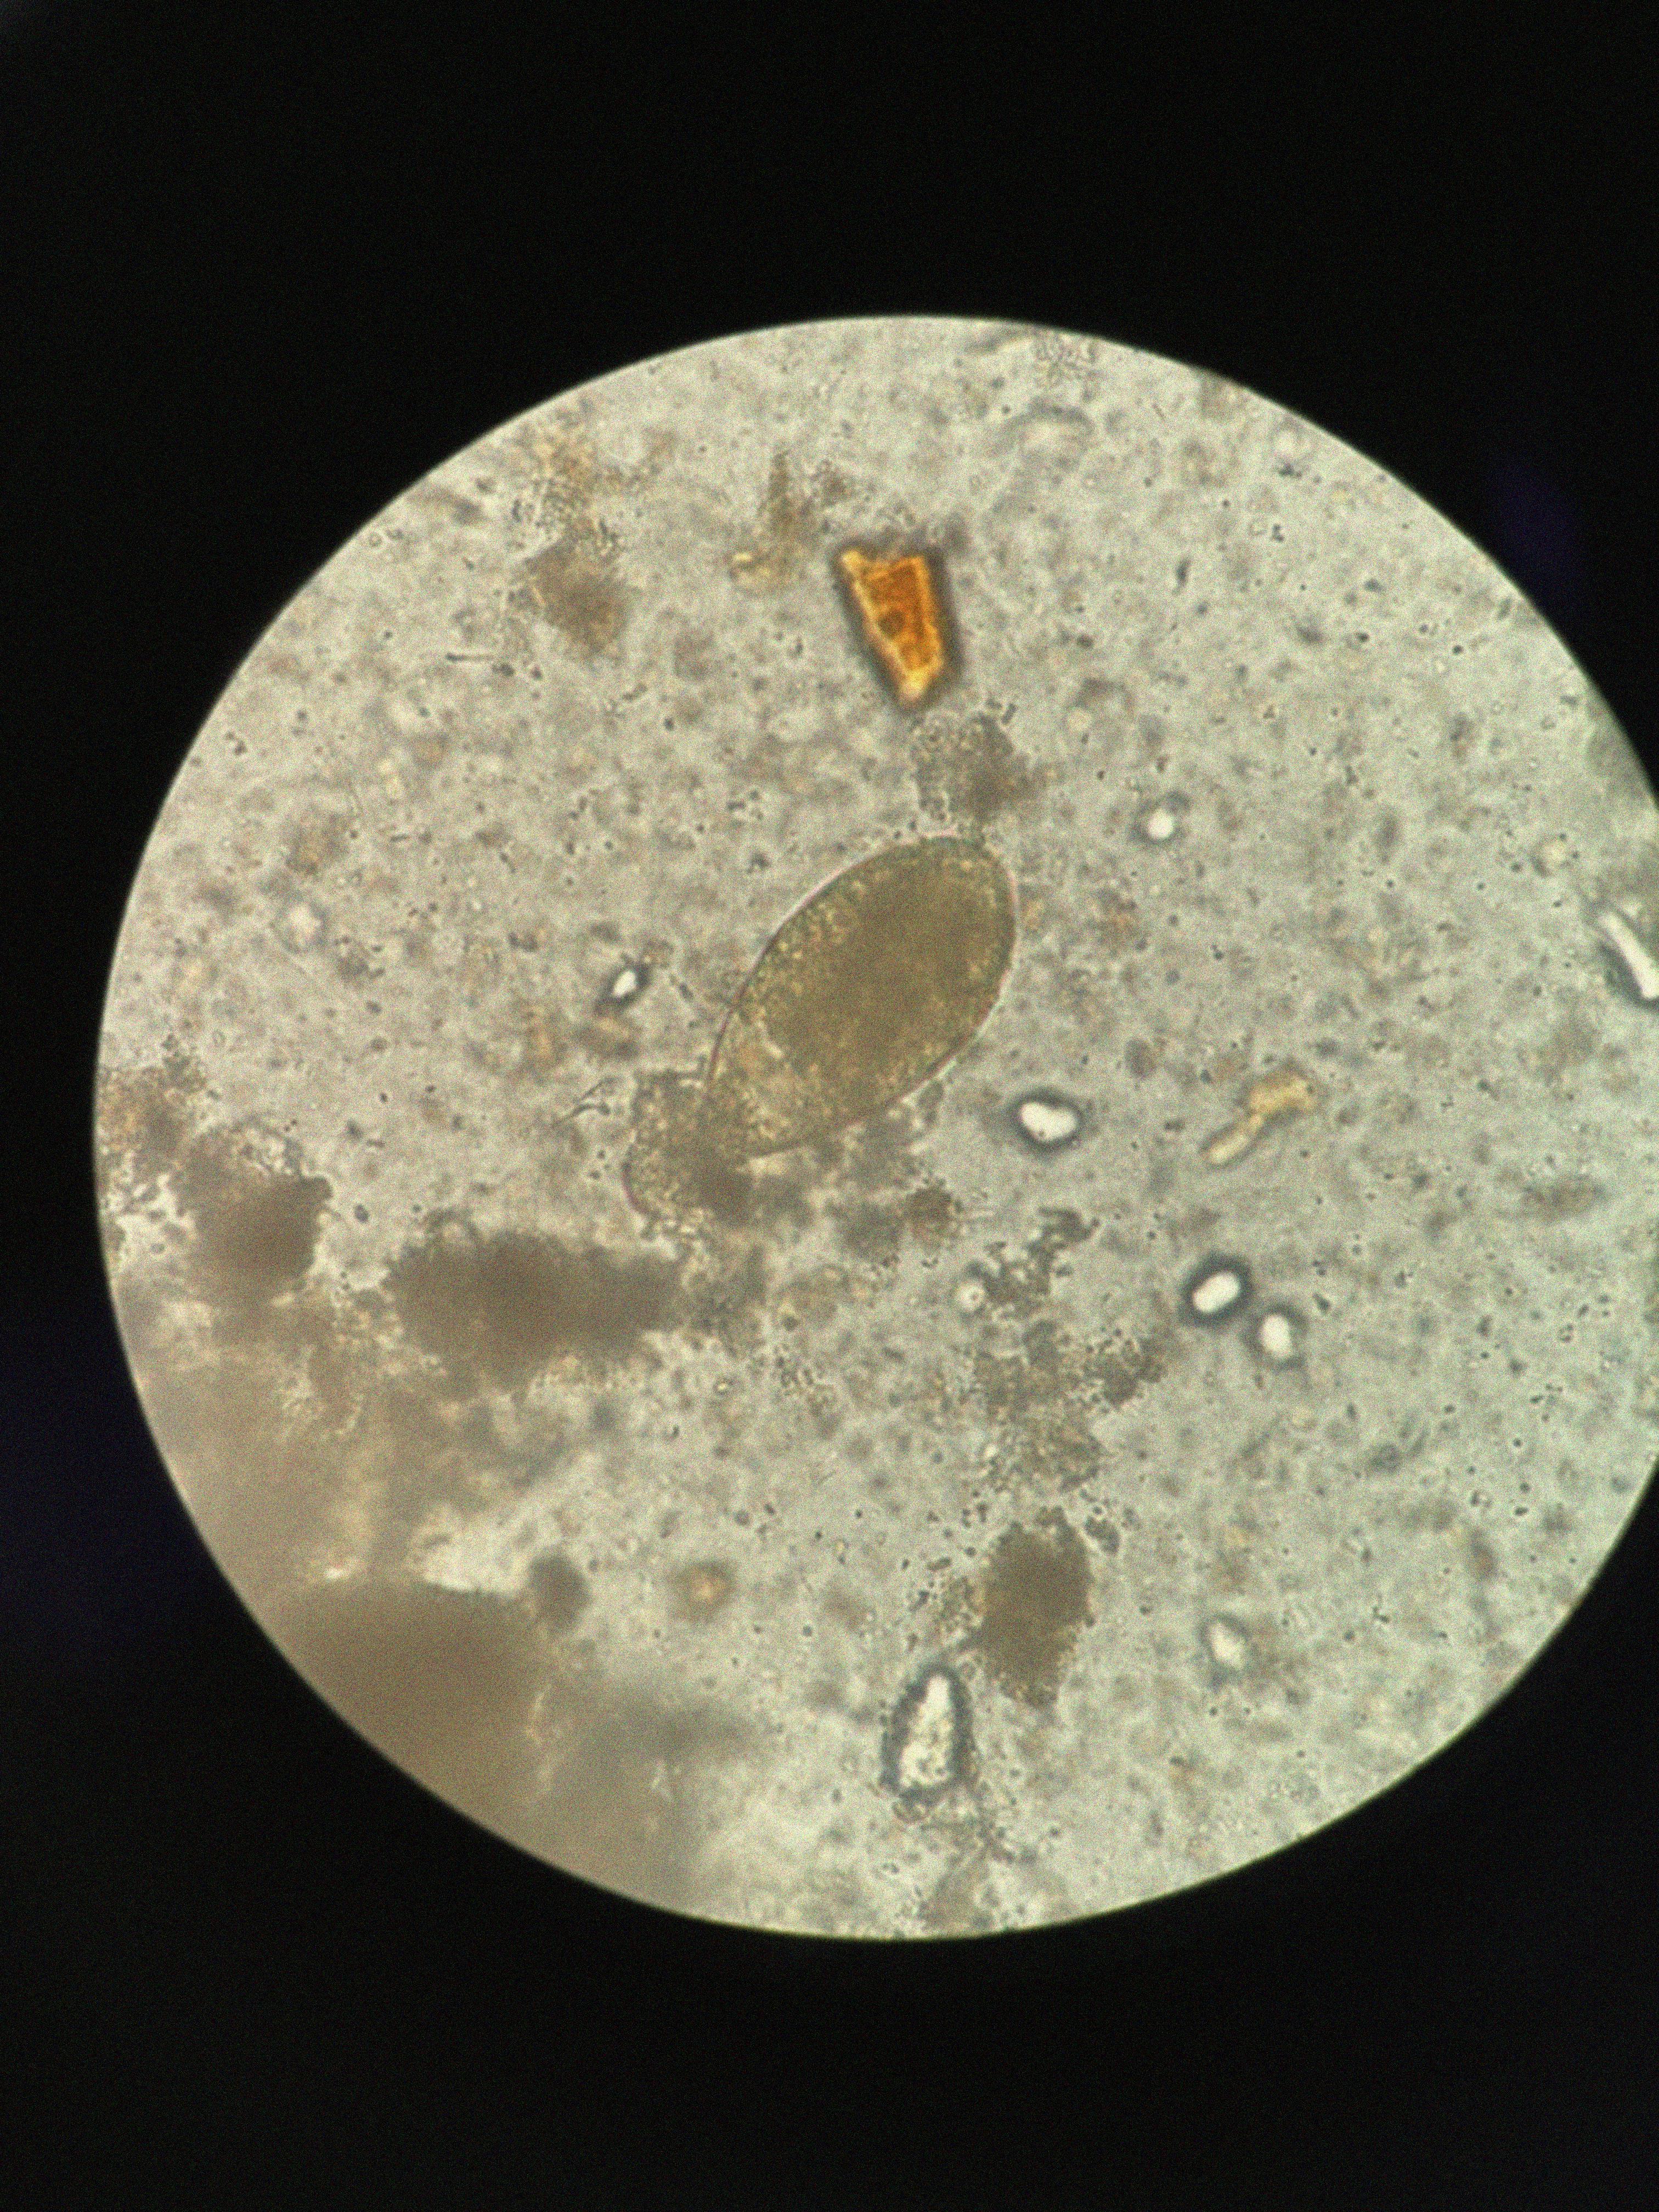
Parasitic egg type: Fasciolopsis buski